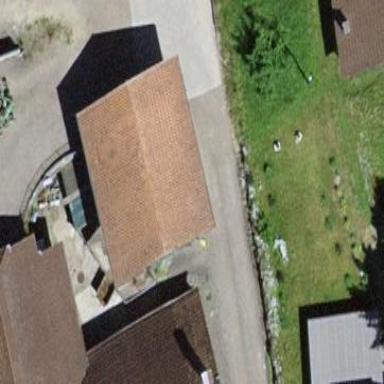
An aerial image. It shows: Barn.